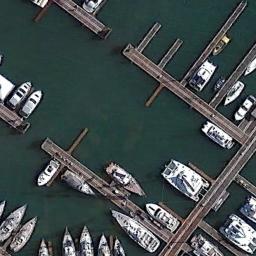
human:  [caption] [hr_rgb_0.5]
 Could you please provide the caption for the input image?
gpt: There are a lot of ships in the harbor .

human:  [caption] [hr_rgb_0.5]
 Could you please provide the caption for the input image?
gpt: There are containers on the harbor shore .

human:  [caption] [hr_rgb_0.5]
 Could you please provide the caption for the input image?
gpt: The harbor has lots of neatly docked boats and the color of the waters is green .

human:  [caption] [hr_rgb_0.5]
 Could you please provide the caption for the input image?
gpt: There are a few yachts lined up on the sea by the harbor, And there are many empty seats .

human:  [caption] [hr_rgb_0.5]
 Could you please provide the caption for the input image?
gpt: There some ships at the harbor .